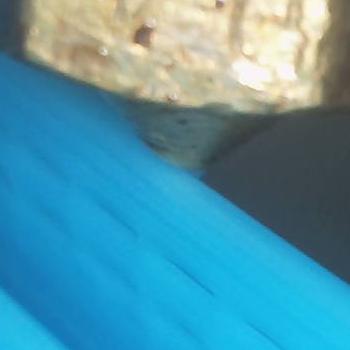
Flow rate: 178%